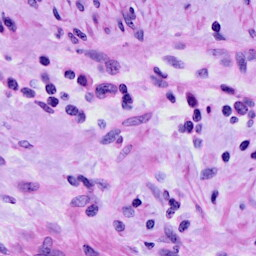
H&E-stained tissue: Cervix